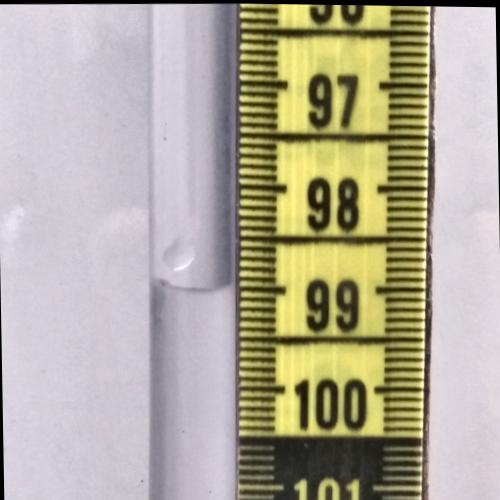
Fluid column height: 99.0 cm